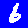
Digit: 6